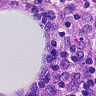
Metastatic tissue present: no